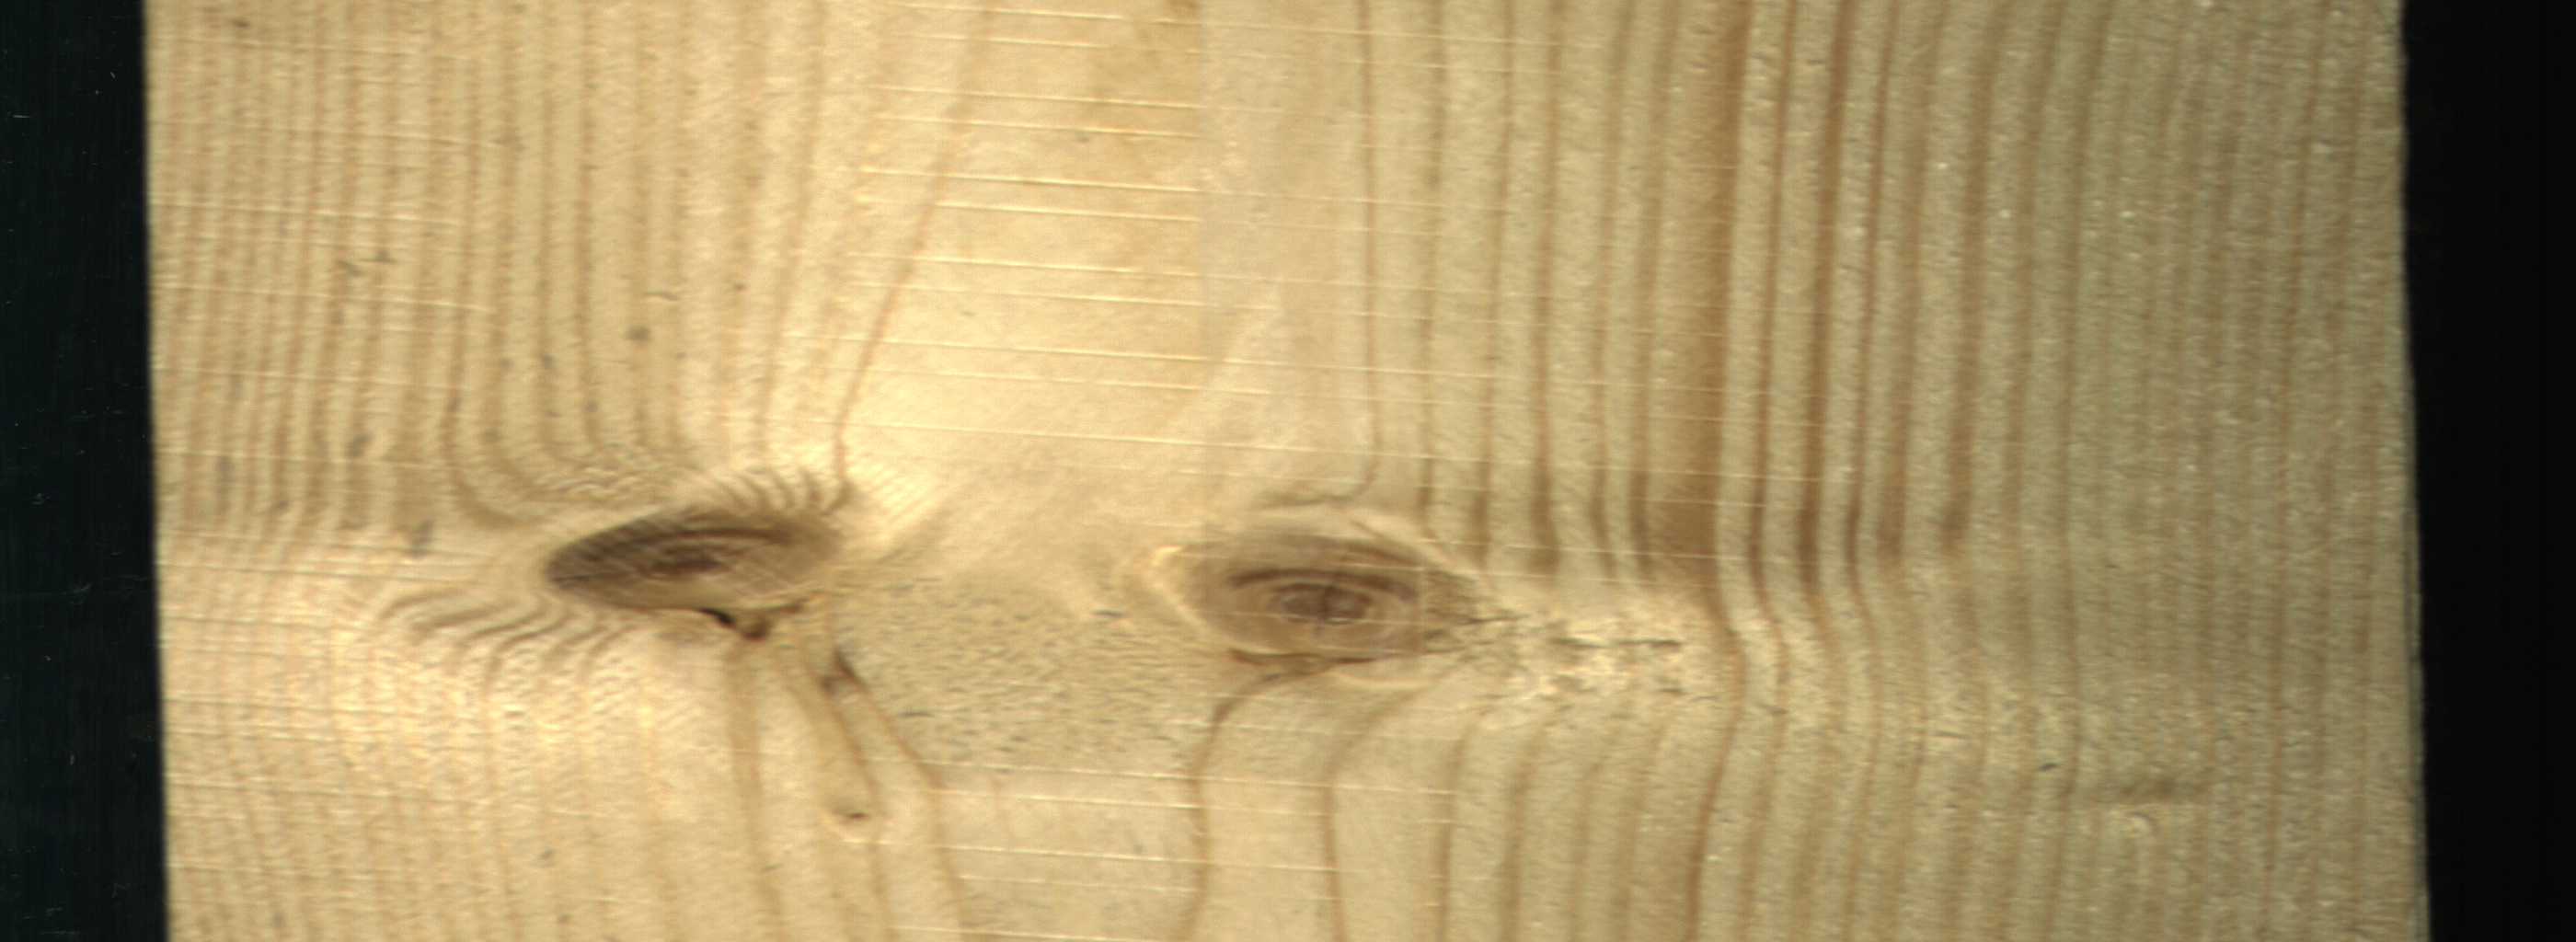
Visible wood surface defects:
Live_Knot
Live_Knot